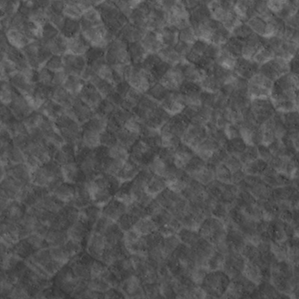
Label: non_frost